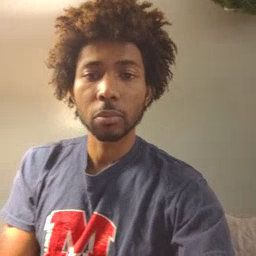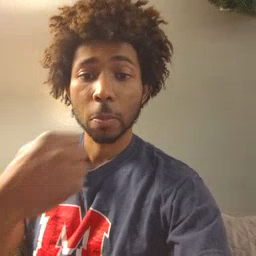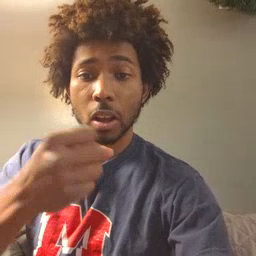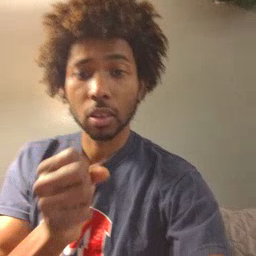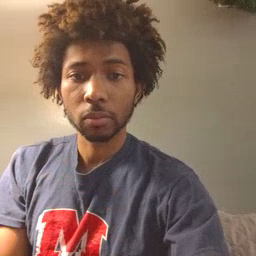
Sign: make